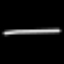
Label: line